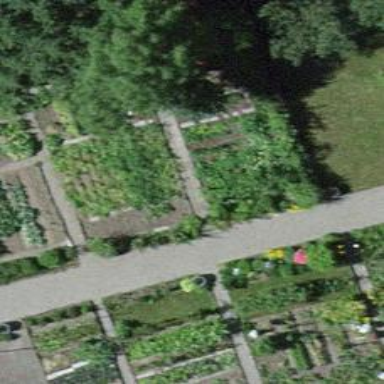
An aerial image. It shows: Garden that is leisure land.